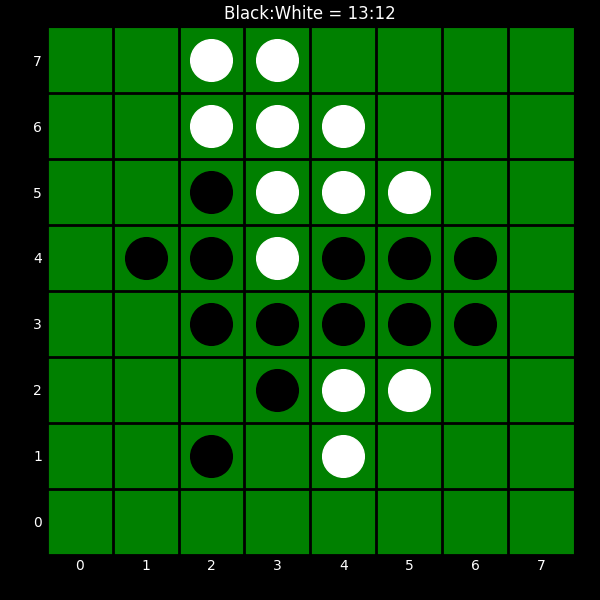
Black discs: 13
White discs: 12